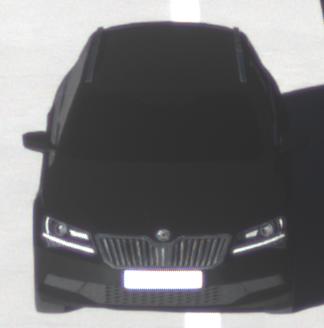
Make: Skoda
Model: Superb Combi 1.4 TSI
Detailed model: Superb (III) Combi
Model produced from: 2015/09
Model produced until: 2018/06
Doors: 5
Color: black
Road condition: dry road
Daytime: morning or afternoon
Contrast: high contrast